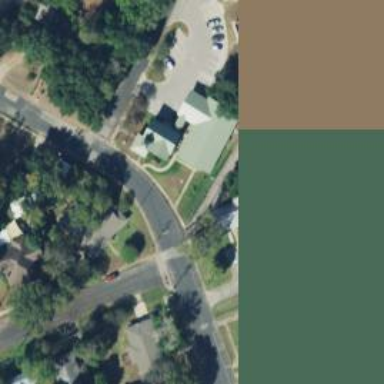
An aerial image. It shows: Unmarked road crossing.